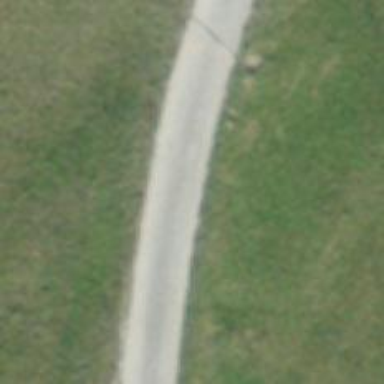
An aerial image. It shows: Track with grade2 tracktype.